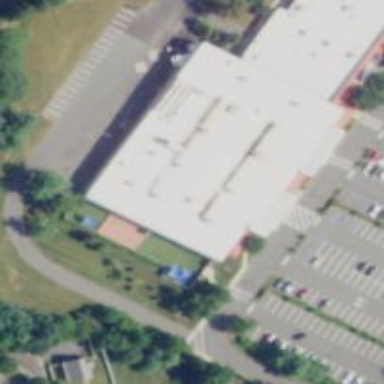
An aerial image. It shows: Kindergarten.